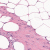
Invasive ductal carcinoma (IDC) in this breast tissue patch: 0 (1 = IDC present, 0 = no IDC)